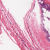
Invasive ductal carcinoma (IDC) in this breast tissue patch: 0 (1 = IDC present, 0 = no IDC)